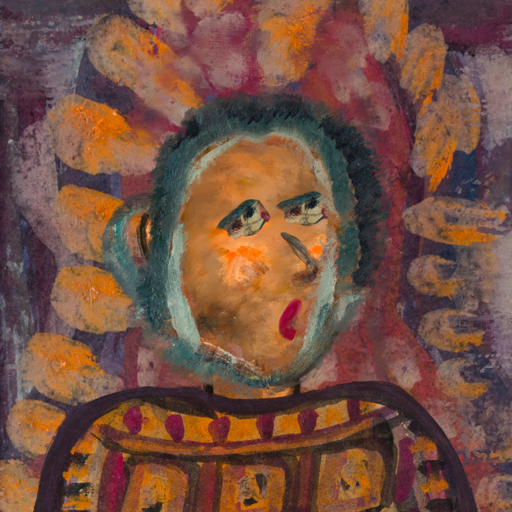
Background: Doll, Head And Neck Side: Gypsy_Queen, Face Side: Pipe, Bust: Doll, Hair Side: Boggyland, Head Accessory: Blank, Second Necklace: Blank, Necklace: Blank, Baby: Blank